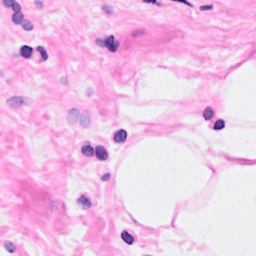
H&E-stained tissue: Breast